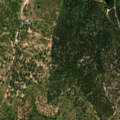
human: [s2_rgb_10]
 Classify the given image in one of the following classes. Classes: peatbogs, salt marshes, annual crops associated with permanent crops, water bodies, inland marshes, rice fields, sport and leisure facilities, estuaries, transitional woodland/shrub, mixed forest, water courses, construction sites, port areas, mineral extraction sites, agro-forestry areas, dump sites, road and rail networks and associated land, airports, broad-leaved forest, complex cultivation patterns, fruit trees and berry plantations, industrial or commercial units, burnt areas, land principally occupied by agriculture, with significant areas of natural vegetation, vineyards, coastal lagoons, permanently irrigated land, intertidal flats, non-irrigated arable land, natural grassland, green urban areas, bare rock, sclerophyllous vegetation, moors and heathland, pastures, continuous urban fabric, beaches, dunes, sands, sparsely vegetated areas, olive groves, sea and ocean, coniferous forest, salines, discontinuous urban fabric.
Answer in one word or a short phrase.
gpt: continuous urban fabric